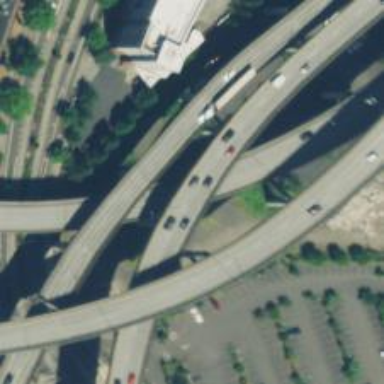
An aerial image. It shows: Connector bridge for motorway traffic.